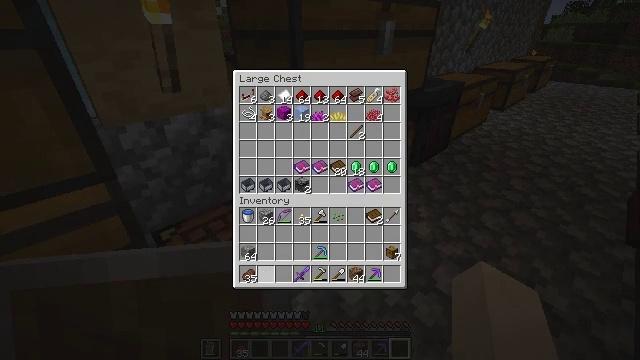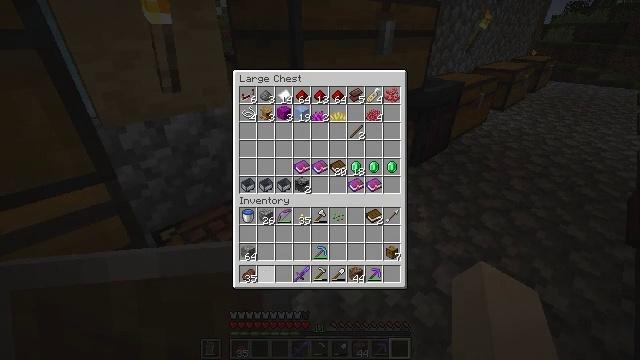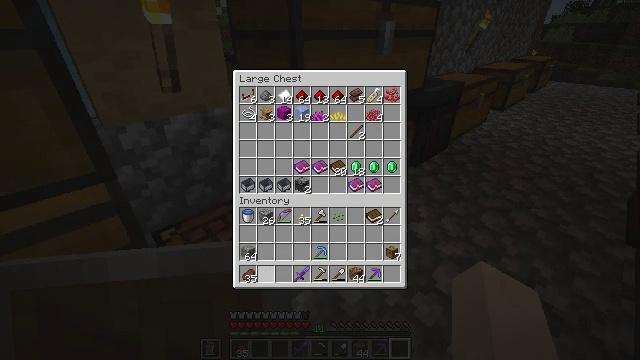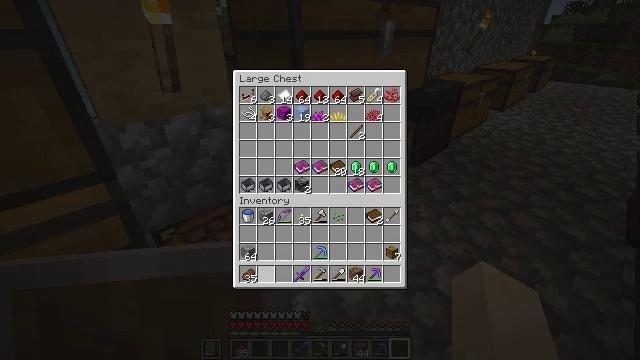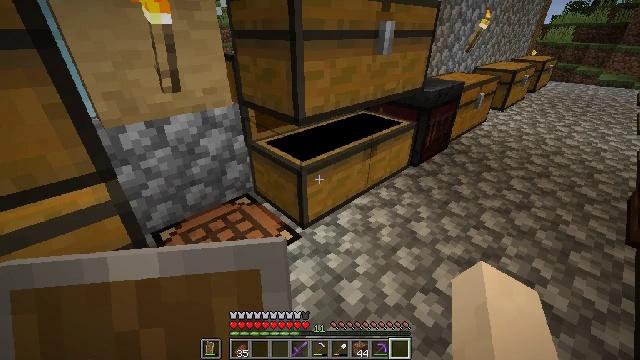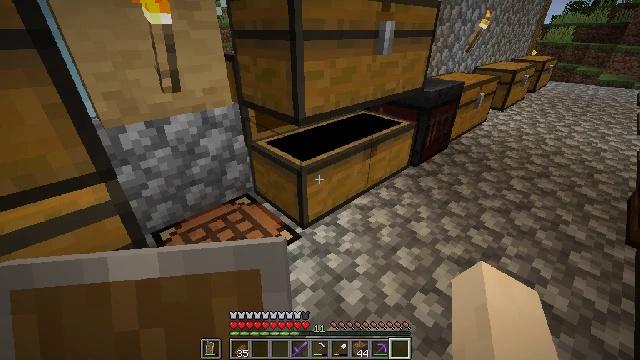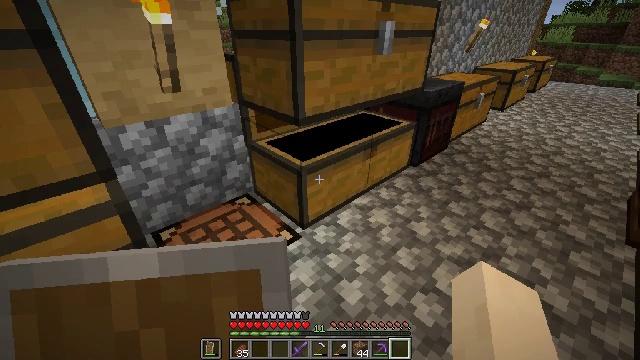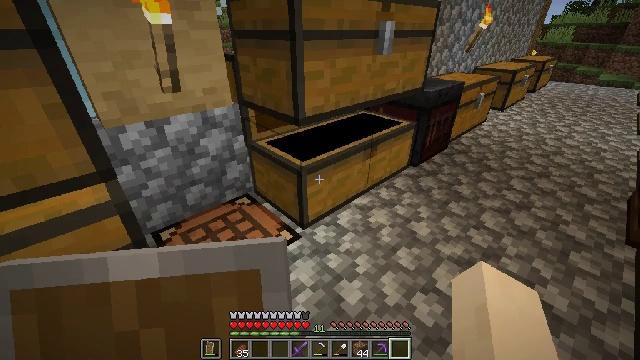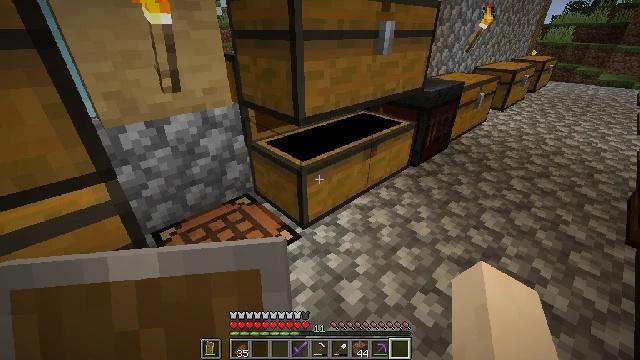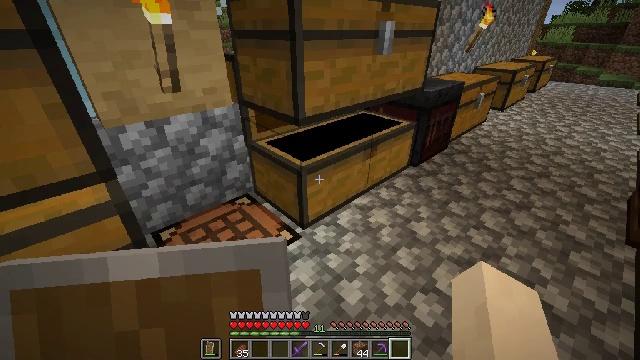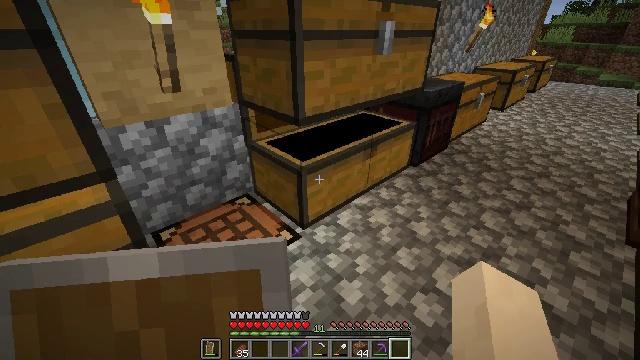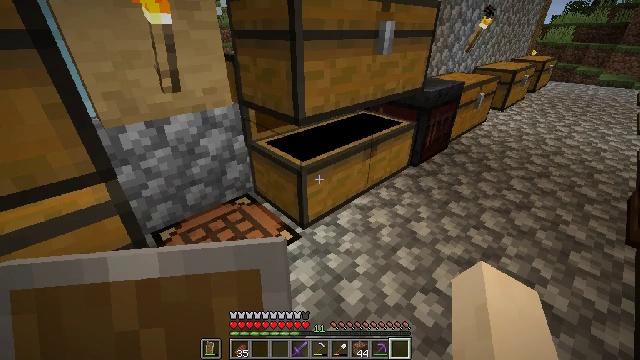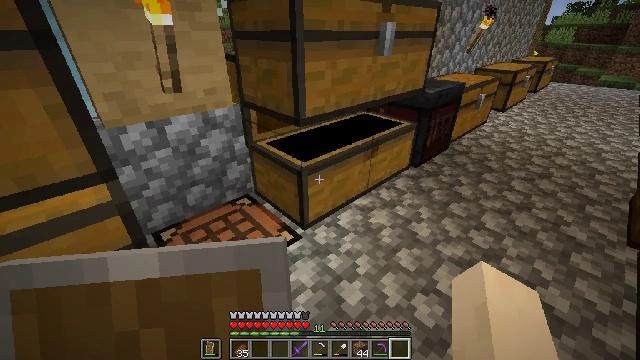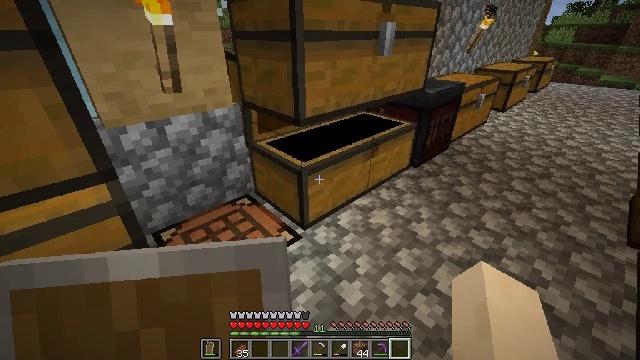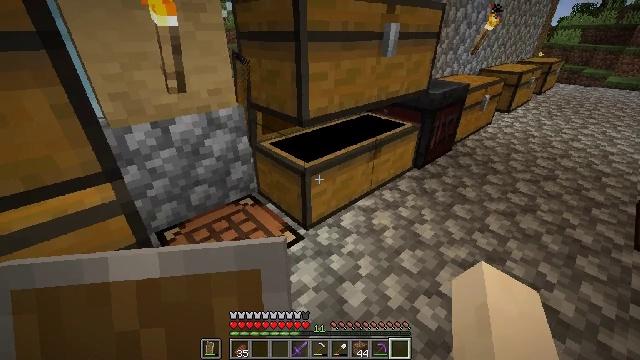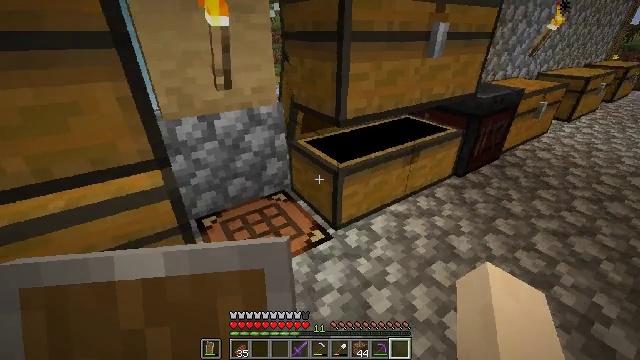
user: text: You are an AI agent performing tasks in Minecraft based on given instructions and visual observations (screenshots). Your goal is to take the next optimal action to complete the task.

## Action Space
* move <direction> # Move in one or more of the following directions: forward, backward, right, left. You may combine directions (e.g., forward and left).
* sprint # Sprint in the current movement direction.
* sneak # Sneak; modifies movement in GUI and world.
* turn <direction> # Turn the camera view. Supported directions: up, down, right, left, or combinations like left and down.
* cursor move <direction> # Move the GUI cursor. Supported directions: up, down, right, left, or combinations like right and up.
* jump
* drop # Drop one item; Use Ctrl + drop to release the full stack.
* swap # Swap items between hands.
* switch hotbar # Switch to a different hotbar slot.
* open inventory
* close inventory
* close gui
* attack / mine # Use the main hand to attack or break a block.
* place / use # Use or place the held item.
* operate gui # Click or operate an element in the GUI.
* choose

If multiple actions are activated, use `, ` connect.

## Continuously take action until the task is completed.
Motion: motion action
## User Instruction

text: Craft a hopper with the required materials.
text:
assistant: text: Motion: sneak
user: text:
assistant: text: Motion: sneak
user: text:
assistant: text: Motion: sneak
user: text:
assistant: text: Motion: open inventory
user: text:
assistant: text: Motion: open inventory
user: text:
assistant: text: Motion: no_op
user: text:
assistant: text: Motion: no_op
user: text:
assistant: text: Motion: no_op
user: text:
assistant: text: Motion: no_op
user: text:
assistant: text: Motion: no_op
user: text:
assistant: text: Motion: no_op
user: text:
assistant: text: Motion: no_op
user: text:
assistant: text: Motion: no_op
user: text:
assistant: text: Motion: no_op
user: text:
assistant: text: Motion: turn left
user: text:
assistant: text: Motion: turn left
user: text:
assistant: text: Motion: turn left and up
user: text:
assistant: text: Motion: turn right and up
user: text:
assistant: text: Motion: turn right
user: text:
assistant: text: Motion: turn right
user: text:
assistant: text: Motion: turn right
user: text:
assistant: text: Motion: turn right
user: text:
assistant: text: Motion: turn right
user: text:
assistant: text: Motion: turn right, use / place
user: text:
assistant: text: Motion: use / place
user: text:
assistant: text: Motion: use / place
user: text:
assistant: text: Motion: use / place
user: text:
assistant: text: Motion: no_op
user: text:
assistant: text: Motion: no_op
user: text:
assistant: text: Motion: no_op